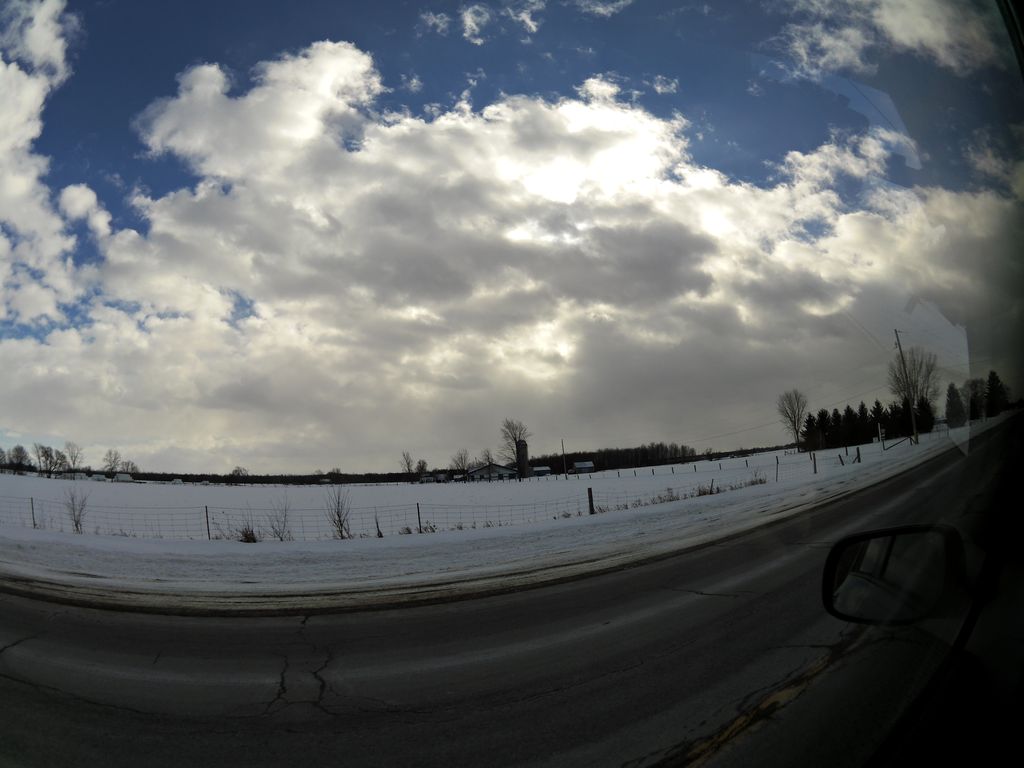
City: ottawa-gatineau